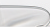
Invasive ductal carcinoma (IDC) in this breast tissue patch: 0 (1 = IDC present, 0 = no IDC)